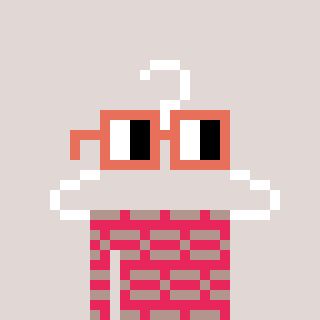
a pixel art character with square orange glasses, a hanger-shaped head and a redpinkish-colored body on a warm background